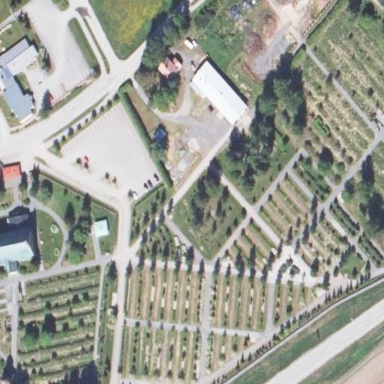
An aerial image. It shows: Grave yard.